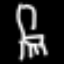
Label: chair